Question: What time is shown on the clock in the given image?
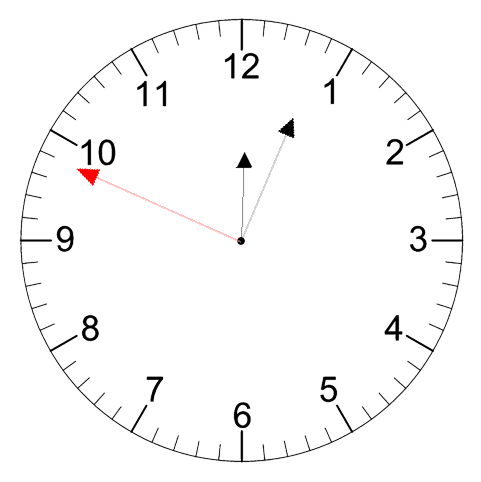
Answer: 12:03:49